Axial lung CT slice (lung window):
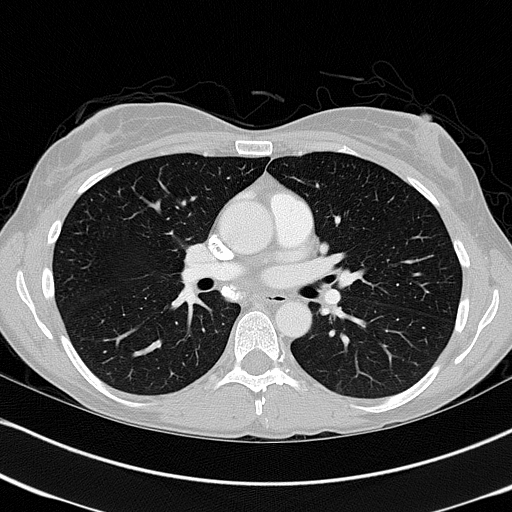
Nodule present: no